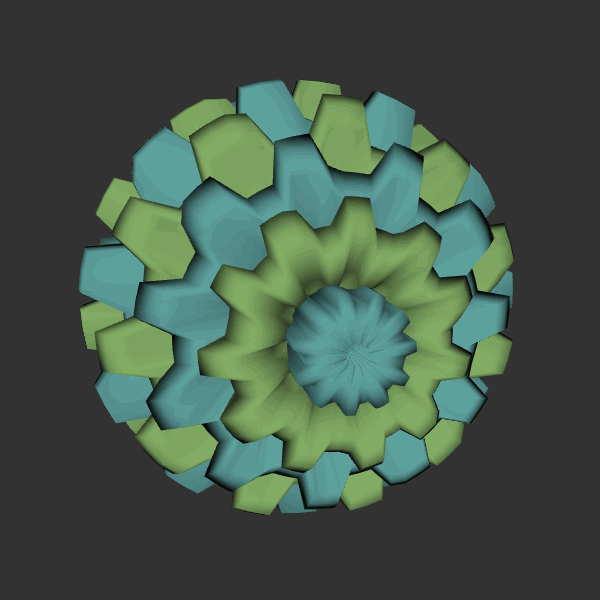
Background: dark